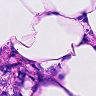
Metastatic tissue present: no